Aerial crown-view tile of a tropical tree (Barro Colorado Island, Panama), acquired 20250512:
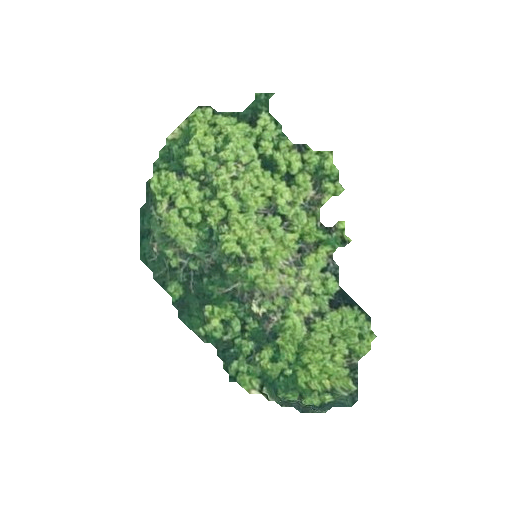
Species: Handroanthus guayacan
GBIF accepted scientific name: Handroanthus guayacan
Crown area: 70.298 m²